Interaction volume radius: 10 \u00c5
Interaction volume height: 45 \u00c5
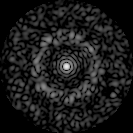
Disorder parameter: 0.8313